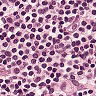
Metastatic tissue present: no